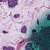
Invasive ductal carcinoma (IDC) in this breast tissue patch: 1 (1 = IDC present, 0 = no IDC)